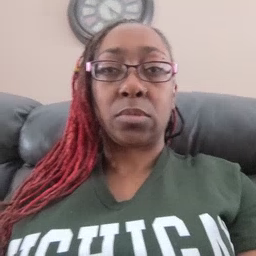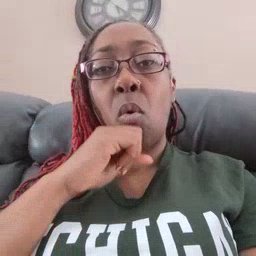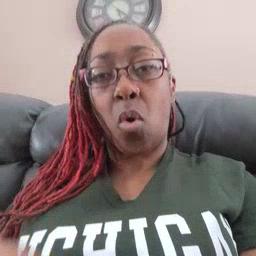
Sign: old